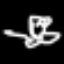
Label: frog